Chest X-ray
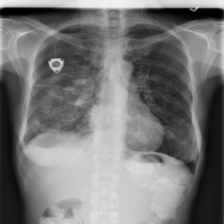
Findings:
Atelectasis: negative
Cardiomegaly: negative
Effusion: positive
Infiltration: negative
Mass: negative
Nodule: negative
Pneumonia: negative
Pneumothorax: positive
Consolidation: negative
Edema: negative
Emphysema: negative
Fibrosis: negative
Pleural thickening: negative
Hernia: negative